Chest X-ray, AP view. Patient: 33 years old, sex M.
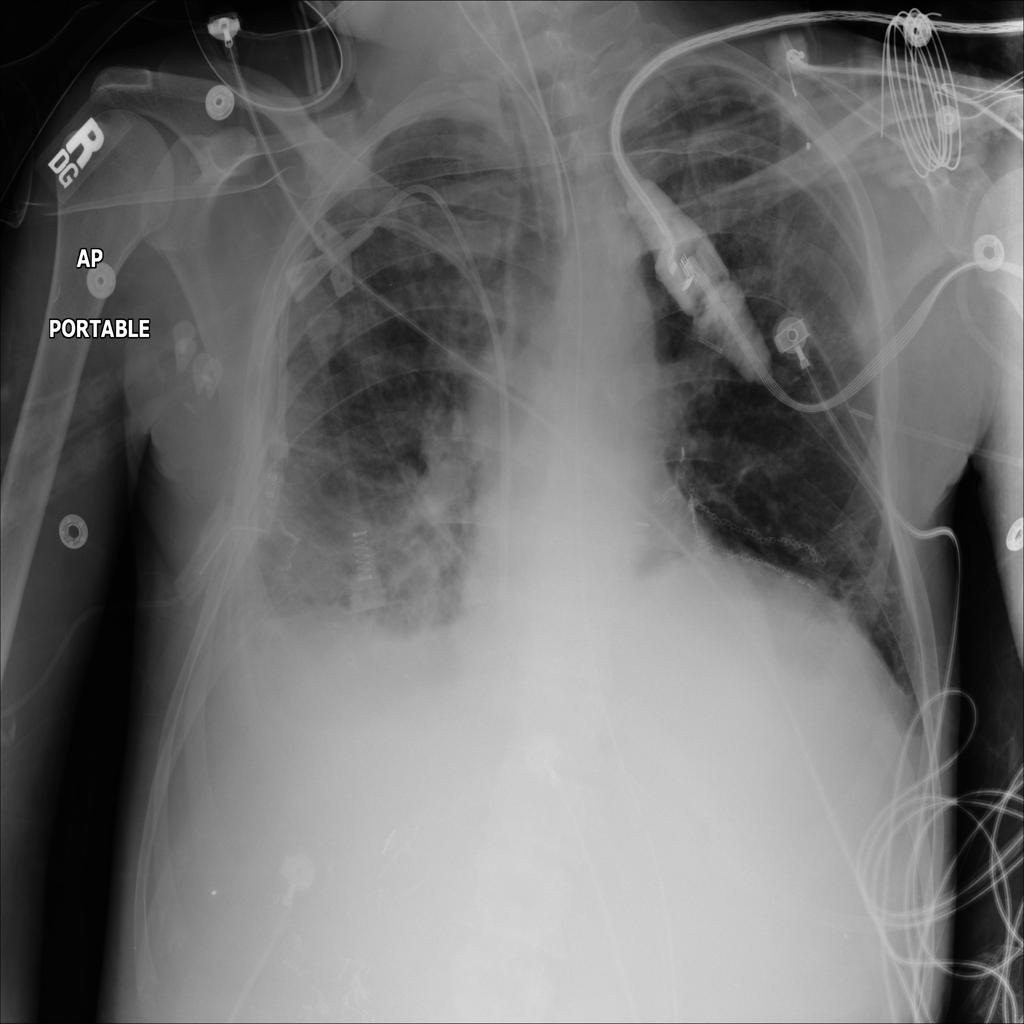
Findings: Atelectasis, Effusion